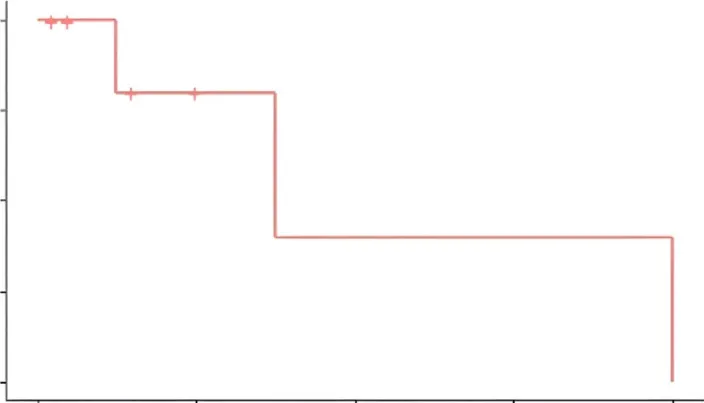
Overall Survival (OS) of glioblastomas from case series with FGFR3-TACC3 fusion. Median overall survival of 15 months (n=8, 3 events). Hashmark indicates censored.
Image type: chart (chart)